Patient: sex F, age 54
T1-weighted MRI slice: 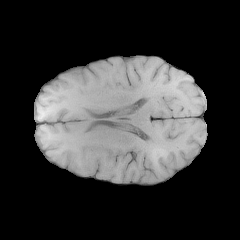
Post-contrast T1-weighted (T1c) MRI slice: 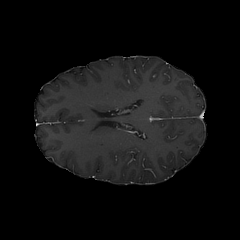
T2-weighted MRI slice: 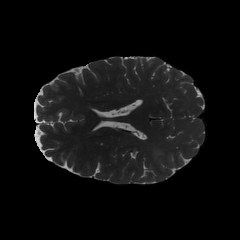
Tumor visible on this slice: no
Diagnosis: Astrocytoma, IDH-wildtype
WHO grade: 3